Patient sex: M
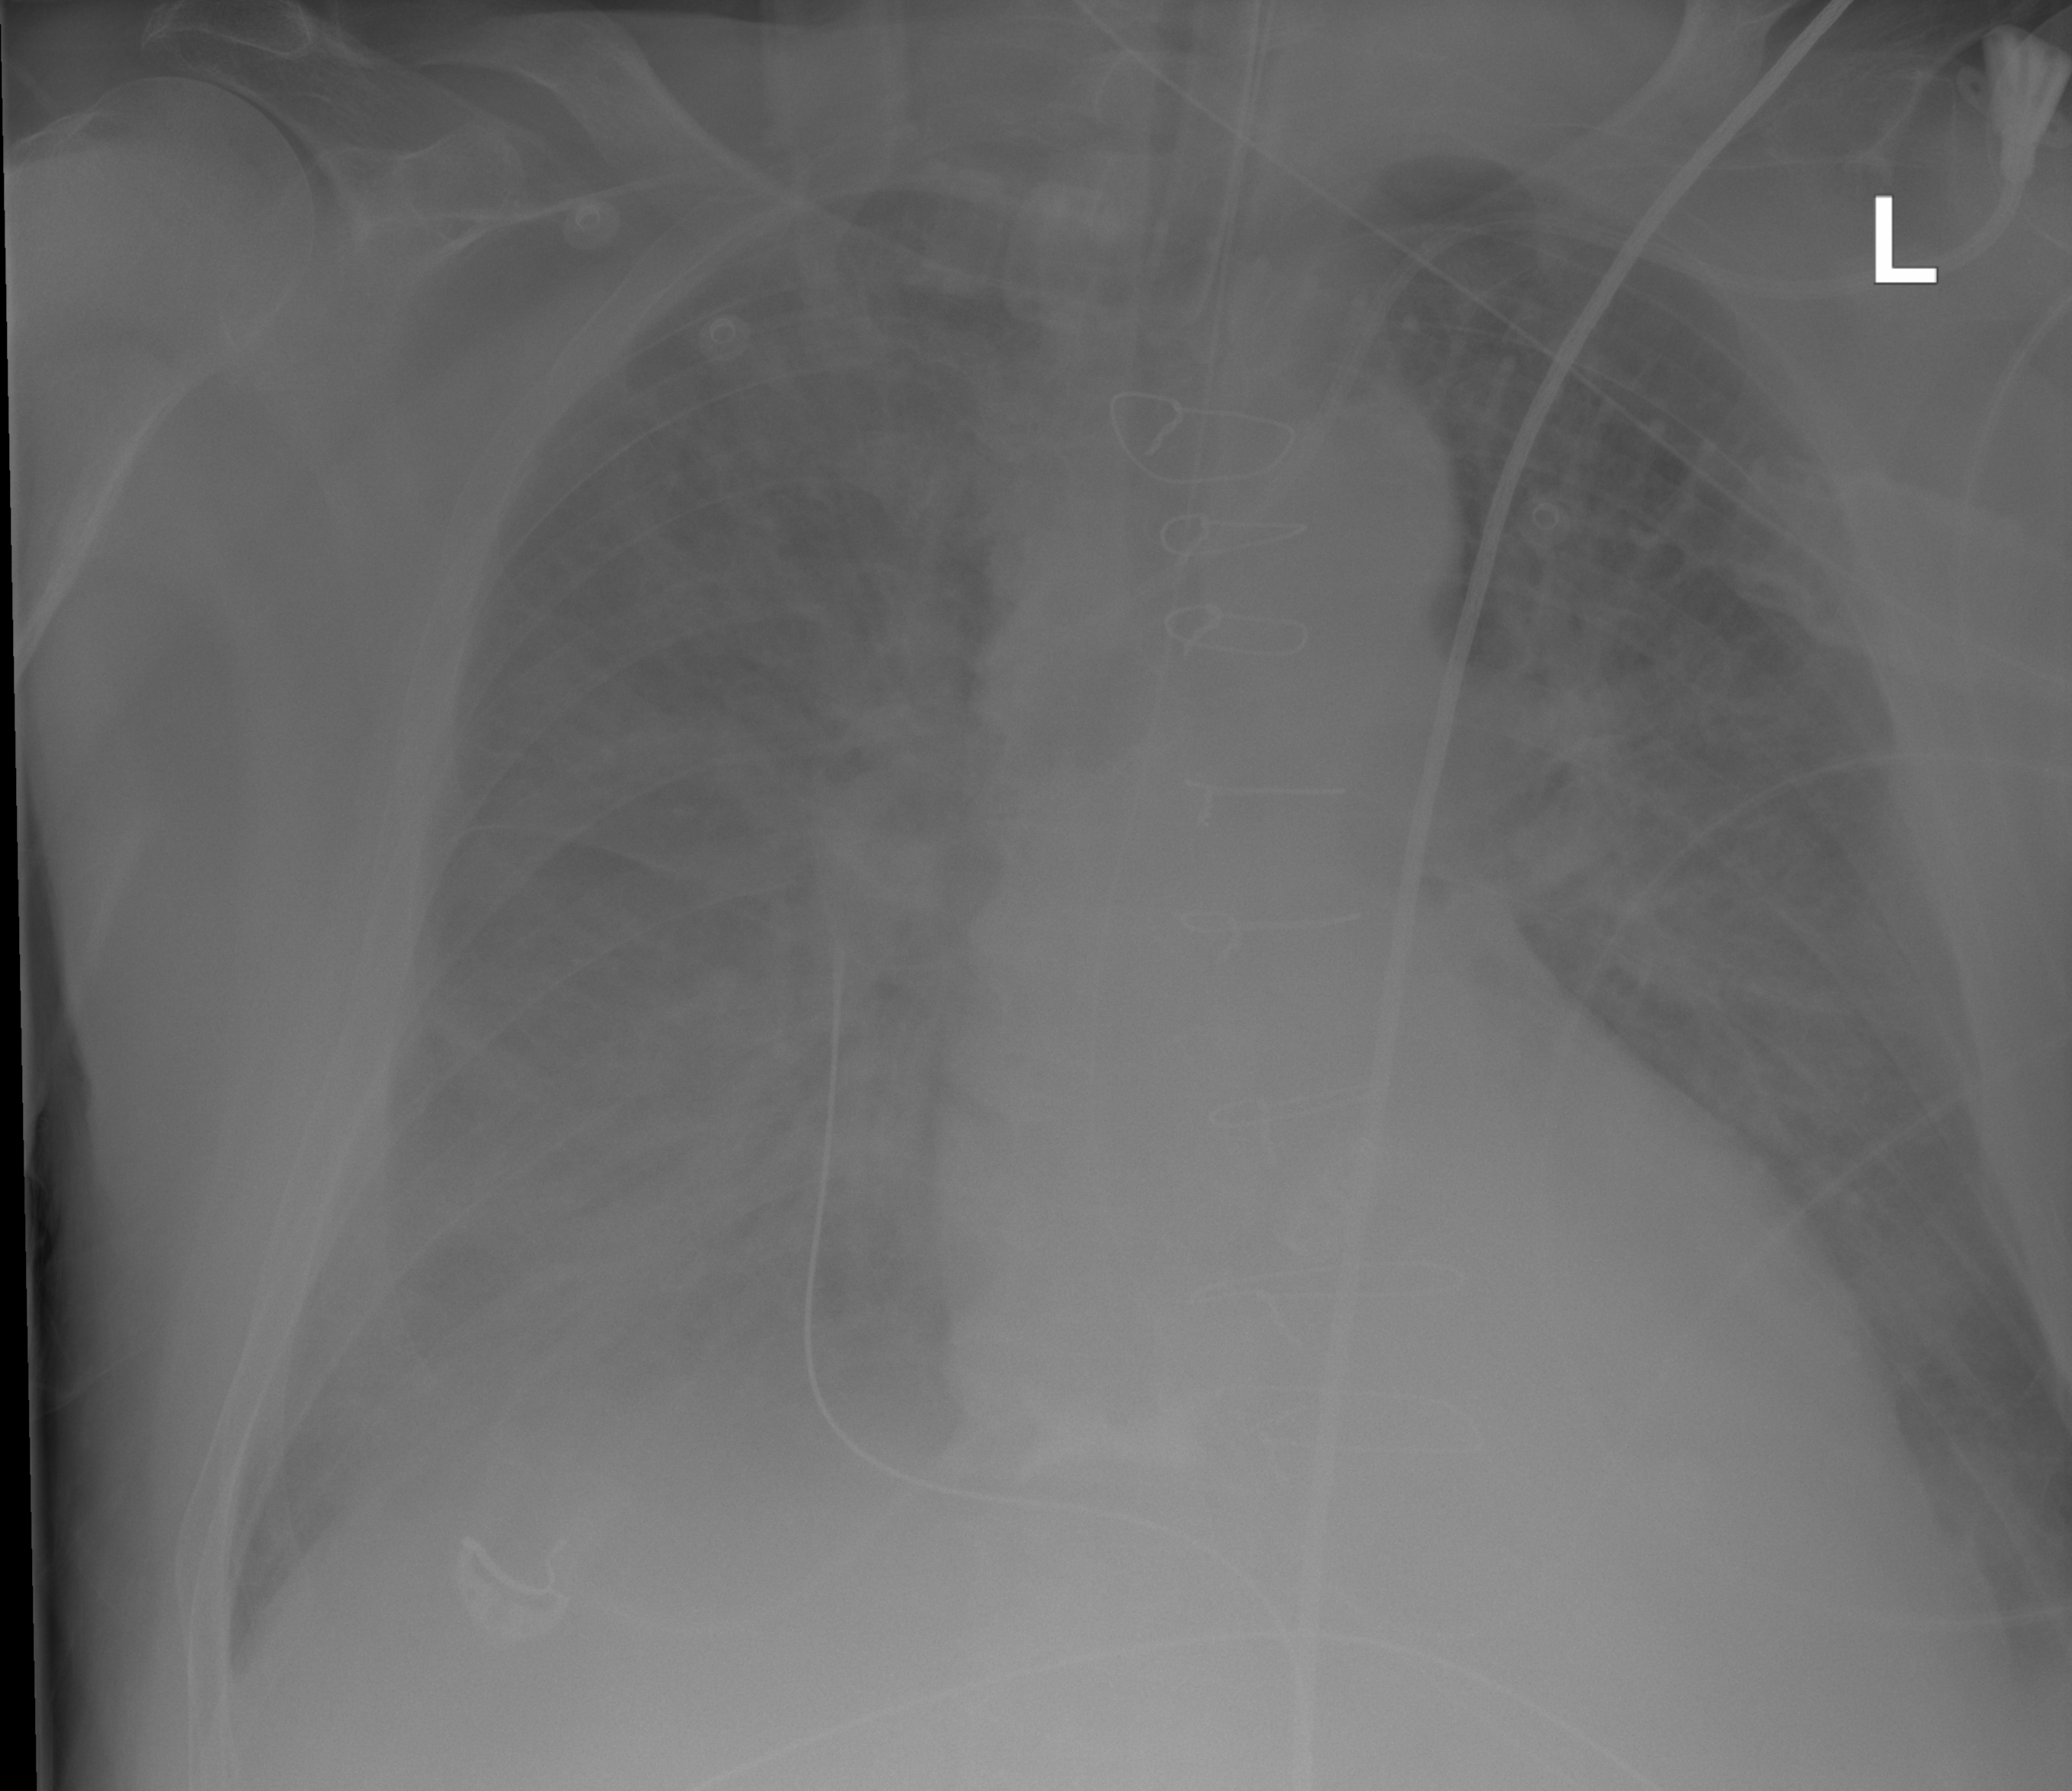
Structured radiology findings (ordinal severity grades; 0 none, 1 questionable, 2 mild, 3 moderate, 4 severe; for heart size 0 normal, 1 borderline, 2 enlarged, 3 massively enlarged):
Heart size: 0
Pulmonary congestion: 1
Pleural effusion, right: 2
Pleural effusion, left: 2
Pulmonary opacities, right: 3
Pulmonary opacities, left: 2
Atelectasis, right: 2
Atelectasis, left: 2